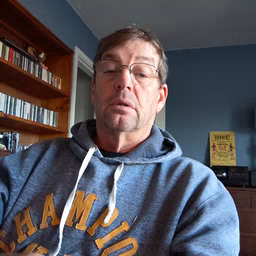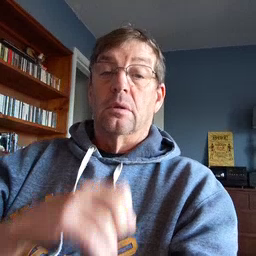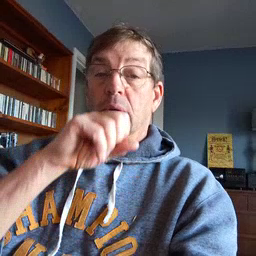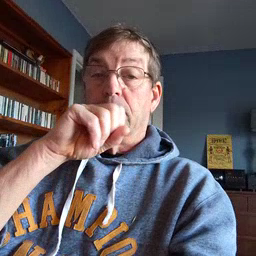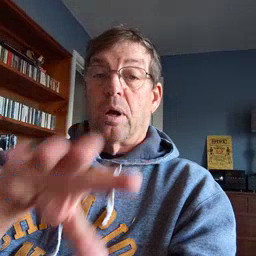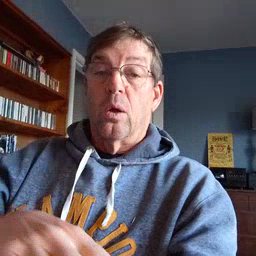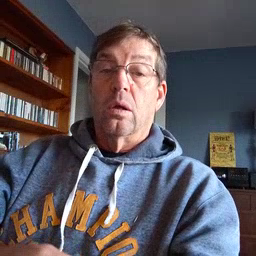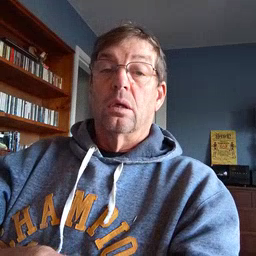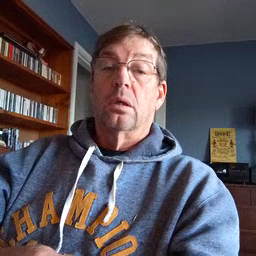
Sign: blow